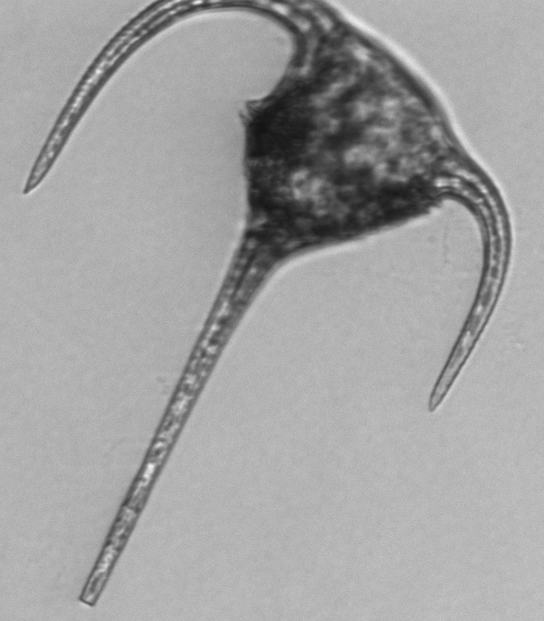
Label: Tripos